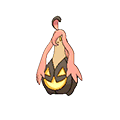
Pok\u00e9mon: gourgeist-average